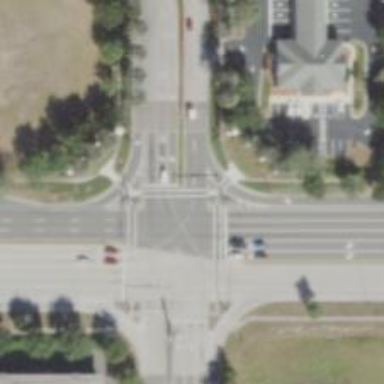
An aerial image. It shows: Uncontrolled road crossing.